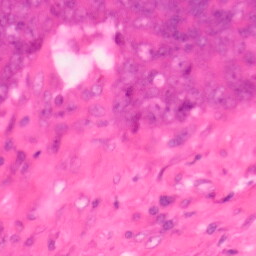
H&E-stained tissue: Colon